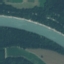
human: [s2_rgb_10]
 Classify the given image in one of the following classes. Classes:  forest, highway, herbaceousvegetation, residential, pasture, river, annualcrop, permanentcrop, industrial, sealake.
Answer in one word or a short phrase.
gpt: River